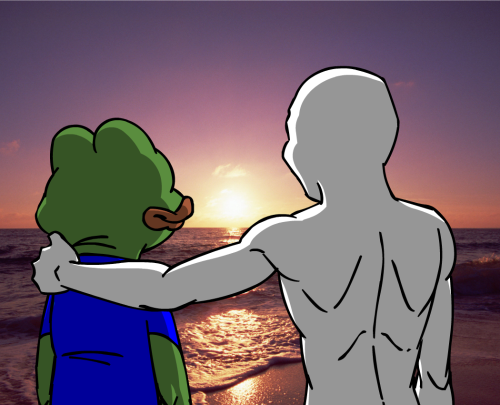
Label: 5_Wojak_with_Background